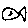
Label: fish